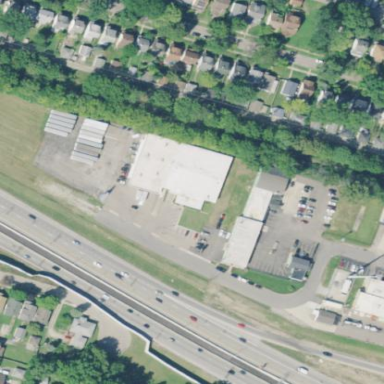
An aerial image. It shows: Building that houses furniture shop.